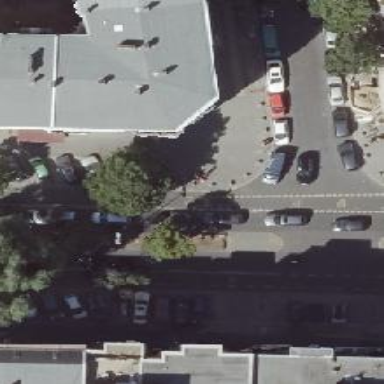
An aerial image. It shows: Traffic island located on footway.